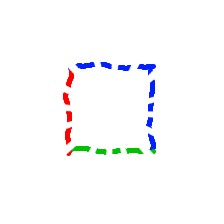
Shape: square